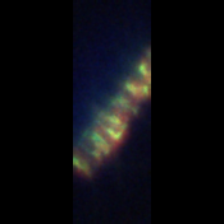
Taxon: Chaetoceros
Group: Diatoms